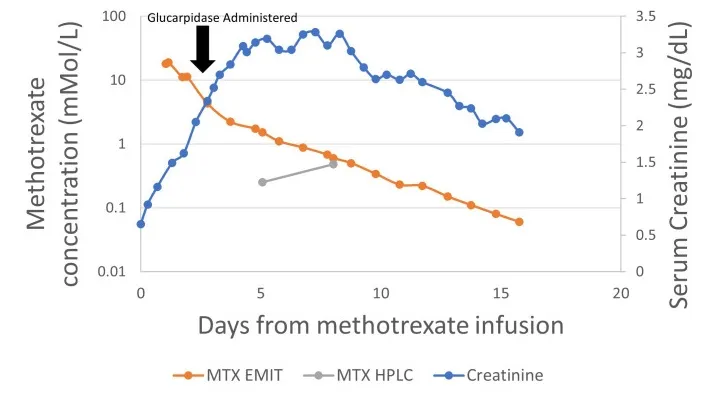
Serum methotrexate levels for Case 2.
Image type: pathology (immunostaining)